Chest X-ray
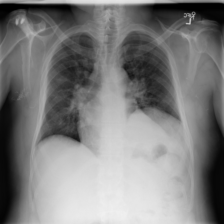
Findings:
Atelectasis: negative
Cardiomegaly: negative
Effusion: negative
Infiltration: negative
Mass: negative
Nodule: negative
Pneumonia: negative
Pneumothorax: negative
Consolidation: negative
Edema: negative
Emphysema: negative
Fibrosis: negative
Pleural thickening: negative
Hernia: negative